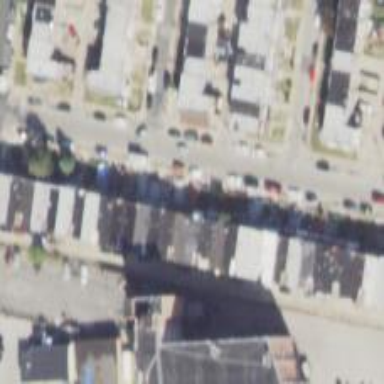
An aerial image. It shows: Alleyway designated as service road.